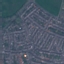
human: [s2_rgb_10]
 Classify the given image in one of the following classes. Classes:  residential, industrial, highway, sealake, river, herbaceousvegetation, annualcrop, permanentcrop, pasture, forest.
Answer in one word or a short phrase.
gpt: Residential